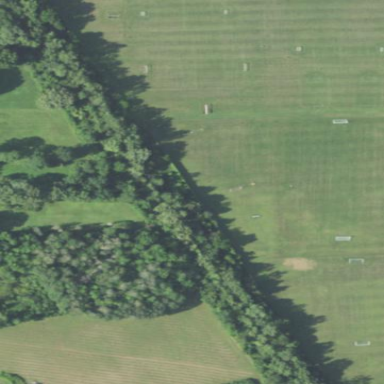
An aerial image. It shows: Soccer pitch for outdoor sports and leisure activities.